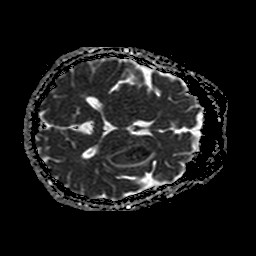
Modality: ADC
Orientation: axial
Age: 78
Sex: female
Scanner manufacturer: philips
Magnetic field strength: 1.5 T
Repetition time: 3.679 s
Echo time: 0.09411 s